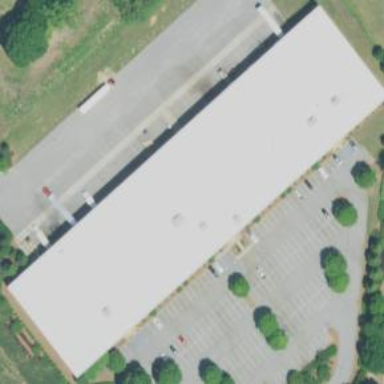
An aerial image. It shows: Commercial building.